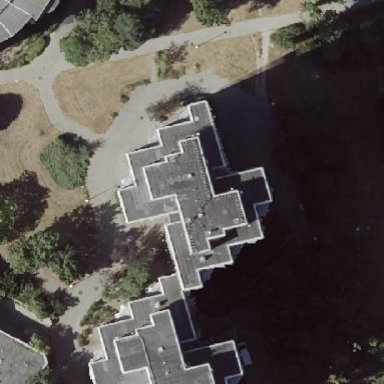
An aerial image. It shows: Residential building with flat roof.